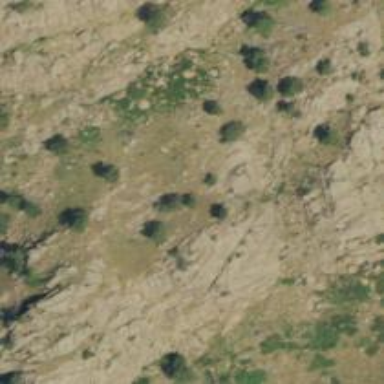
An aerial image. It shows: Crag for climbing on bare rock.